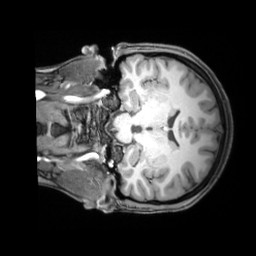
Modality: T1w
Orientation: coronal
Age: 27
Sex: female
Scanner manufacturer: siemens
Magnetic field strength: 3 T
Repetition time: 1.97 s
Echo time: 0.00206 s